Question: I need help with this:
'''
import discord
from discord.ext import commands
from discord.voice_client import VoiceClient
bot = commands.Bot(";")
@bot.command(pass_context=True)
async def sendm(member, sv, ch, *, msg):
serverd = member.server.id("{0}".format(sv))
channel = member.server.get_channel("{0}".format(ch))
await bot.send_message(serverd, channel, msg)
bot.run("TOKEN")
'''
error list:

what I entered in a discord server:
'''
;sendm 411576459077877783 general test
'''
Hosting with Raspberry Pi 3
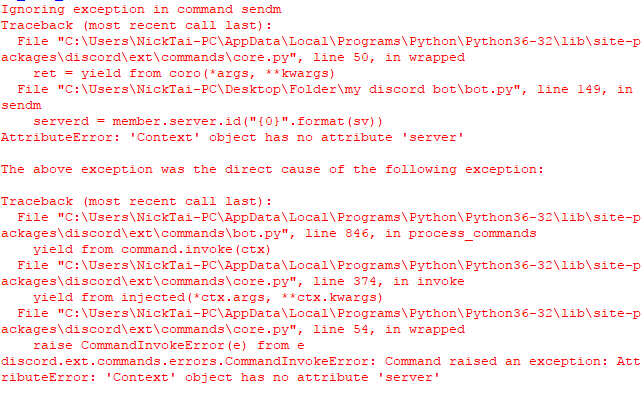
Answer: You're passing the context, which means that the first argument is going to be a 'Context' object, not a 'Member'. As long as the message contains the channel id, you don't need anything else.
'''
@bot.command()
async def sendm(ch, *, msg):
channel = bot.get_channel(ch)
if channel:
await bot.send_message(channel, msg)
else:
await bot.say('I can't find that channel')
'''